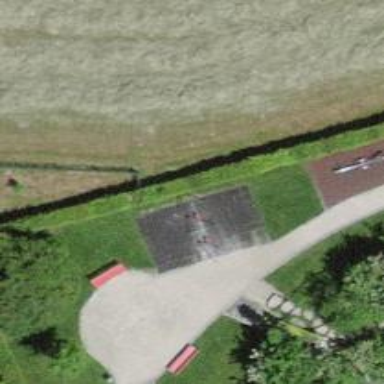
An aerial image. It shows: Playground with swings.